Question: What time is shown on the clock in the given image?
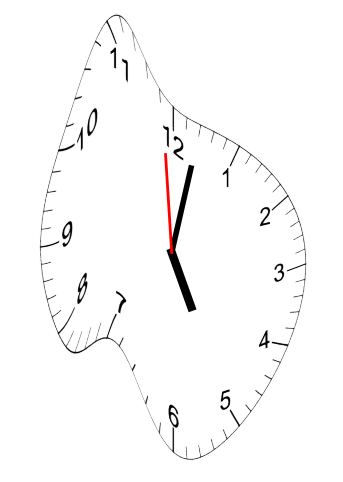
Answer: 05:01:59